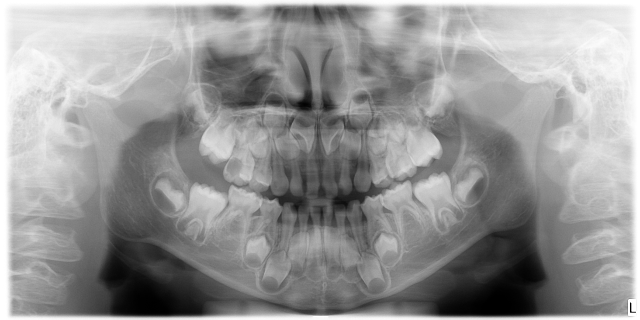
adult